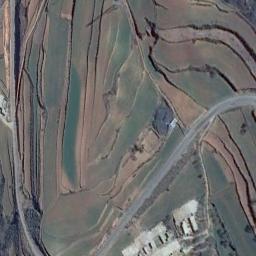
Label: terrace